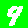
Digit: 9